Question: Is there a new line command for SWT on windows? If there isn't, what am I doing wrong here?
Here's the code
'''
public static void main (String [] args) {
Display display = new Display();
Shell shell = new TabsTest().createShell(display);
shell.setSize(350,500);
shell.open();
while (!shell.isDisposed()) {
if (!display.readAndDispatch())
display.sleep();
}
}
private Shell createShell(final Display display) {
final Shell shell = new Shell(display);
shell.setText("Betting Tracker");
//Creating grid layout, used to organize the shell
GridLayout gridLayout = new GridLayout();
gridLayout.numColumns = 20;
shell.setLayout(gridLayout);
//Grid1
GridData gridData = new GridData(GridData.FILL, GridData.CENTER, true, false);
gridData.horizontalSpan = 20;
new Label(shell, SWT.NONE).setText("Bet Type:");
betType = new Combo(shell, SWT.SINGLE | SWT.BORDER);
betType.setItems(new String[] {" ", "NFL", "NBA", "CFB"});
betType.setLayoutData(gridData);
//Grid2
GridData gridData2 = new GridData(GridData.BEGINNING, GridData.CENTER, true, false);
gridData2.widthHint = 20;
gridData2.horizontalSpan = 5;
new Label(shell, SWT.NONE).setText("Bets Played:");
numBets = new Text(shell, SWT.NONE);
numBets.setLayoutData(new GridData(GridData.FILL, GridData.CENTER, true, false));
numBets.setLayoutData(gridData2);
new Label(shell, SWT.NONE).setText(" Won: ");
betsWon = new Text(shell, SWT.NONE);
betsWon.setLayoutData(new GridData(GridData.FILL, GridData.CENTER, true, false));
betsWon.setLayoutData(gridData2);
new Label(shell, SWT.NONE).setText(" Lost: ");
betsWon = new Text(shell, SWT.FILL);
betsWon.setLayoutData(new GridData(GridData.FILL, GridData.CENTER, true, true));
betsWon.setLayoutData(gridData2);
//Grid3
GridData gridData3 = new GridData(GridData.CENTER, GridData.CENTER, true, false);
gridData3.horizontalSpan = 20;
new Label(shell, SWT.NONE).setText("Todays Lines");
lines = new List(shell, SWT.MULTI | SWT.BORDER | SWT.V_SCROLL);
lines.setItems(new String[] { "OKC(+2.5) - MIA(-2.5)", "DAL(+8) - BOS(-8)" });
int listHeight = lines.getItemHeight() * 12;
trim = lines.computeTrim(0, 0, 0, listHeight);
gridData3.heightHint = trim.height;
lines.setLayoutData(gridData3);
return shell;
}
'''
}
The problem is where I create a new Label under the //Grid3 comment. That label is sticking to the line above it, rather than coming to a new line. I'm brand new at SWT so I know it's just lack of knowledge on my part. I'll include a picture so you can see the issue.

You can see the label 'Todays Lines:' isn't on it's own line.
Any help would be tremendously appreciated!
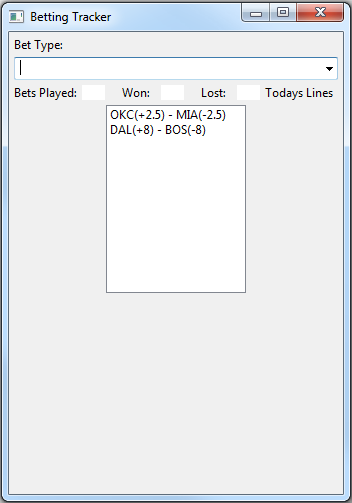
Answer: You assign more than once the layout data of the Texts, first to 'new GridData()' then 'gridData2'. Once is enough.
The reason the new label does not appear on the new line is that the grid has 20 columns as set with 'gridLayout.numColumns = 20;'. 'gridData2' has 'horizontalSpan = 5'. If you add 3 labels (spanning 1 column as default) and three Texts spanning 5 columns (as per 'gridData2'), the label you want on the new line will appear in the 19th column still on the same row.
I suggest to assign separate 'GridData' instances to the Texts and divide the number of columns to span among them to sum up to 20 (e.g. the last one spans not 5 but 7 columns), this way 'Today lines' will be placed in the next row.